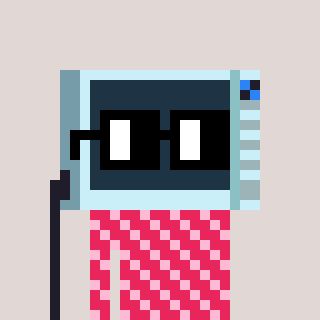
a pixel art character with square black glasses, a microwave-shaped head and a redpinkish-colored body on a warm background